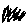
Label: zigzag